Chest X-ray:
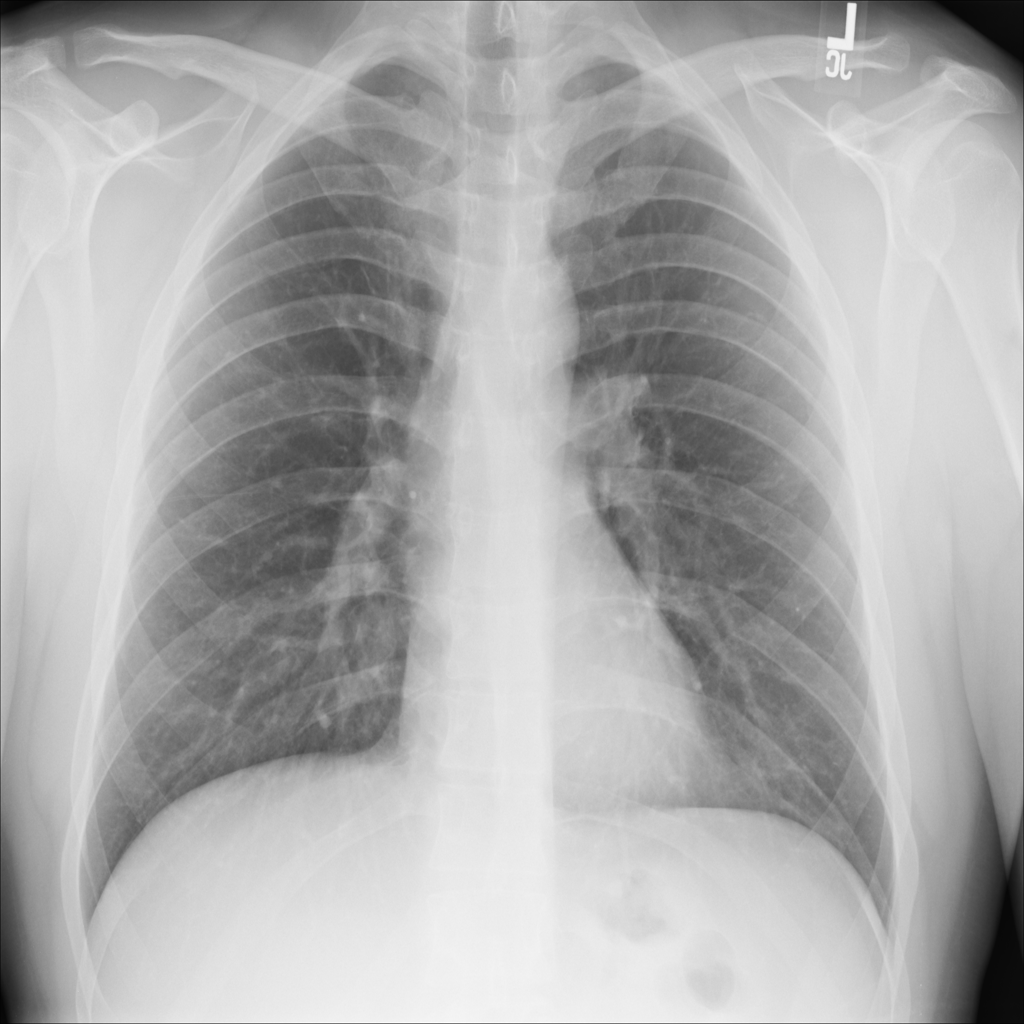
No abnormal finding: yes